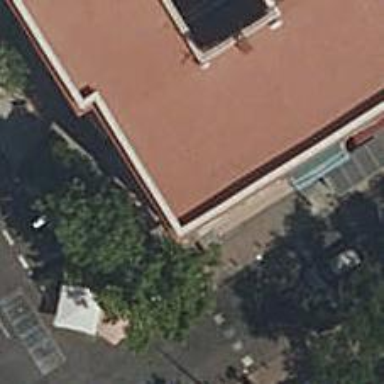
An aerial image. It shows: Cafe.